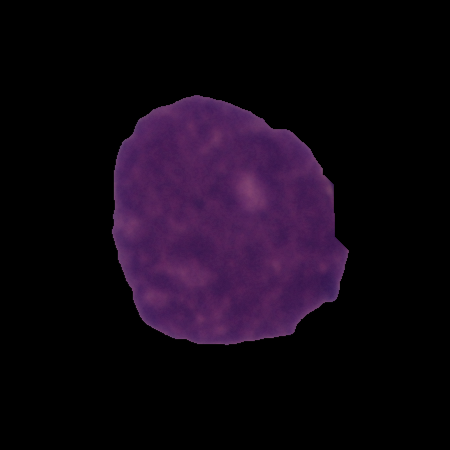
Label: cancer